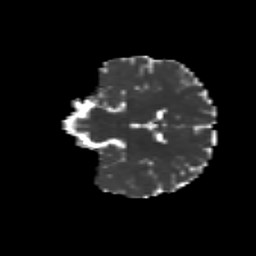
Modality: MD
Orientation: coronal
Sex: male
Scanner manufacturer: siemens
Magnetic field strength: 3 T
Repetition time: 5 s
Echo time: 0.071 s